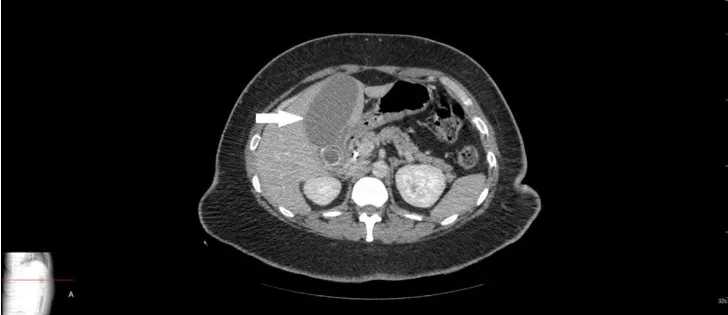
CT scan showing distended gallbladder with an impacted stone in neck/cystic duct.
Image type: radiology (ct)